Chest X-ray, PA view. Patient: 22 years old, sex M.
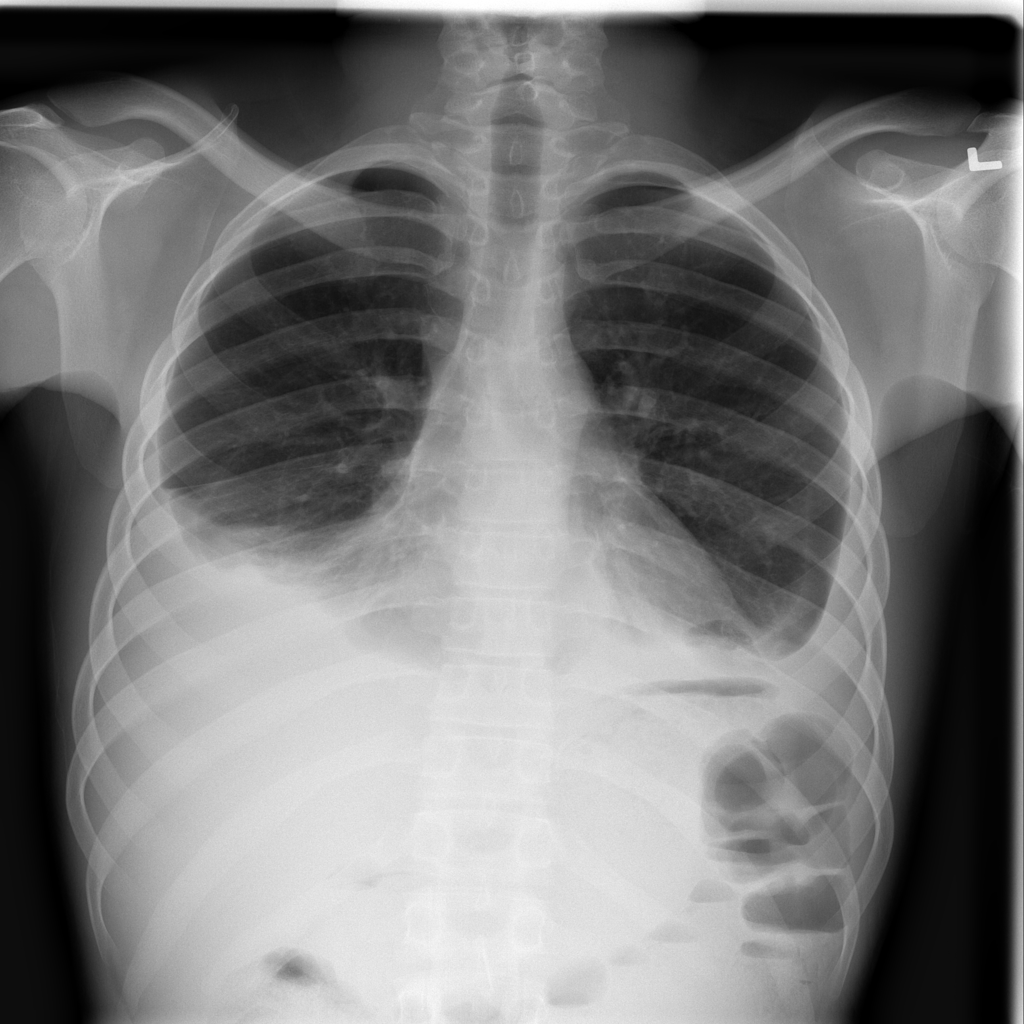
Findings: Effusion